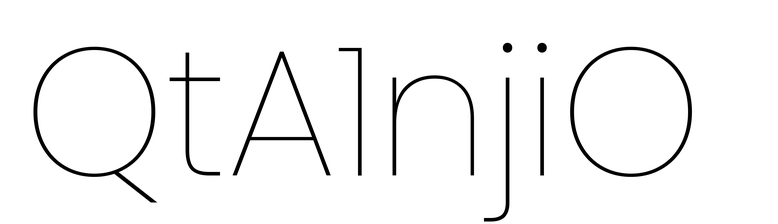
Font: Poppins-Thin